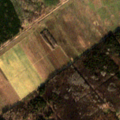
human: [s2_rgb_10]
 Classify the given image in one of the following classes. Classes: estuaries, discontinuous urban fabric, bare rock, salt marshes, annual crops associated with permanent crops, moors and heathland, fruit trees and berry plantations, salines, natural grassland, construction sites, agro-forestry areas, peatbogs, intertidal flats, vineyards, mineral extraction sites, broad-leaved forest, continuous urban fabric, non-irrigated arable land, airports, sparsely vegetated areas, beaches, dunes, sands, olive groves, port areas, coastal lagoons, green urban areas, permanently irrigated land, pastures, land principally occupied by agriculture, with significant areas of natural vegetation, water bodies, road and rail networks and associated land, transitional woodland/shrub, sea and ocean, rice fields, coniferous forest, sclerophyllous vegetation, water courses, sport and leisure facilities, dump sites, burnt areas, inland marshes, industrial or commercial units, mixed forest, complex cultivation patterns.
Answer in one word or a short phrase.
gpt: non-irrigated arable land, pastures, complex cultivation patterns, broad-leaved forest, coniferous forest, mixed forest, transitional woodland/shrub